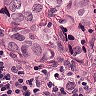
Metastatic tissue present: yes